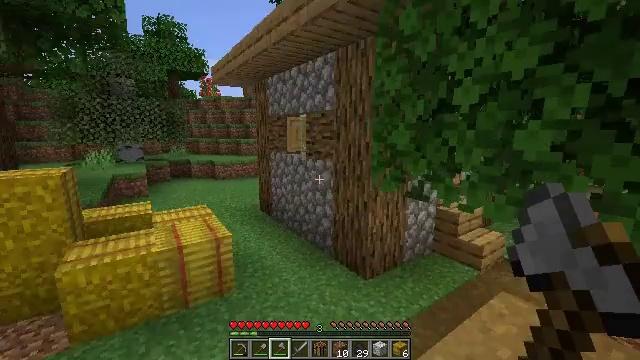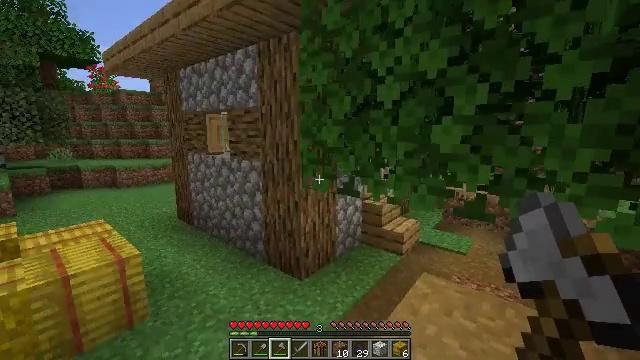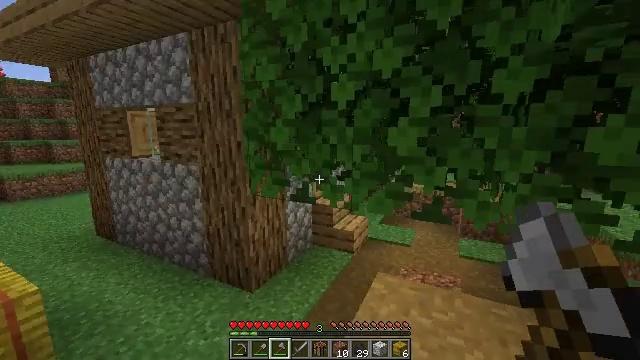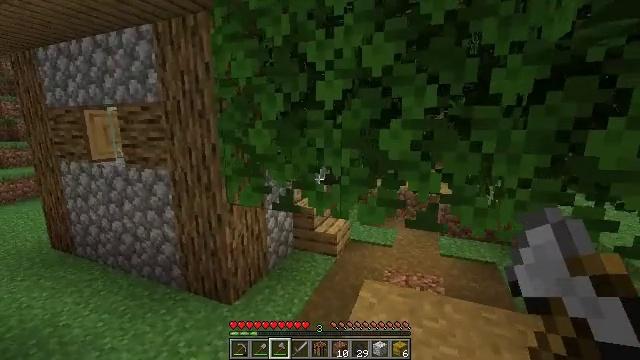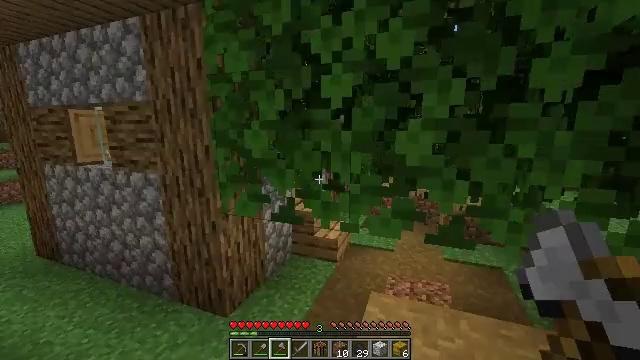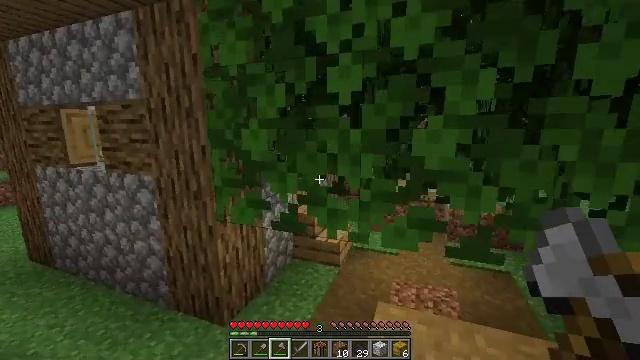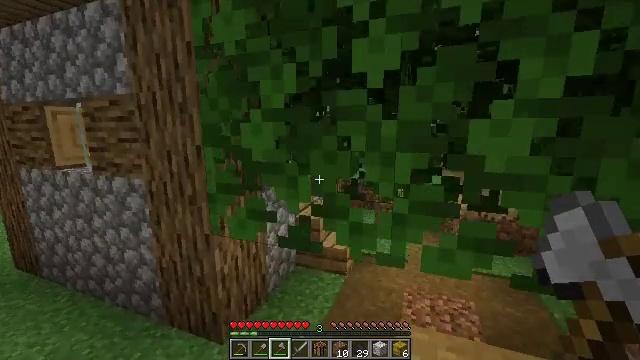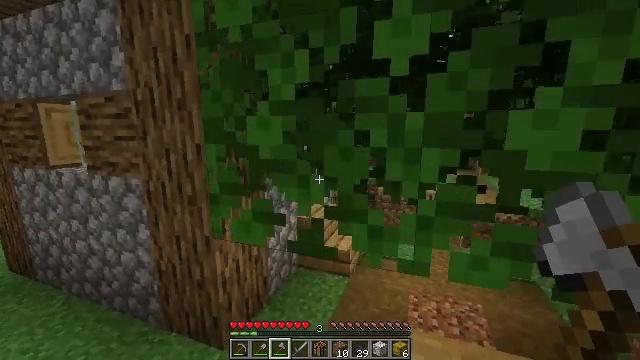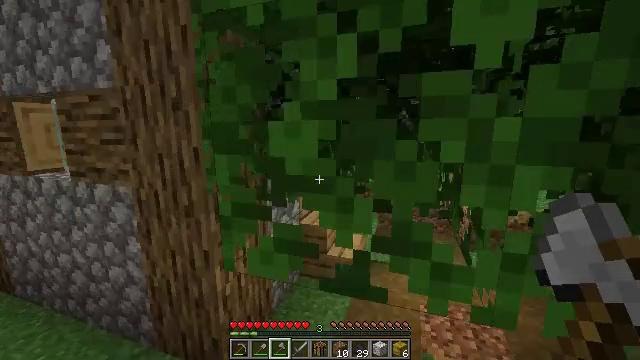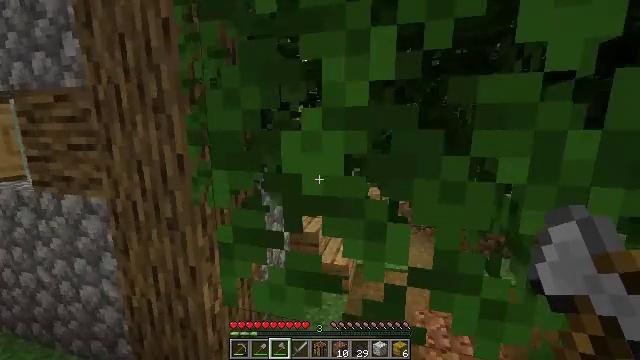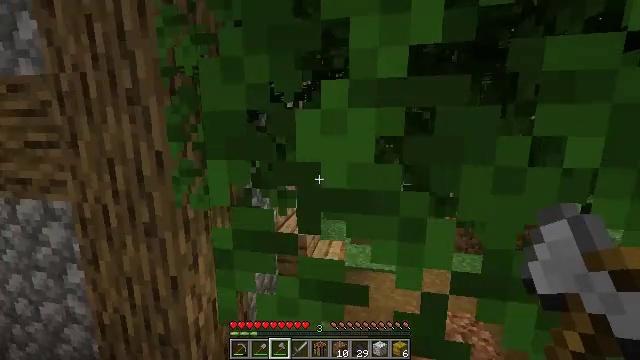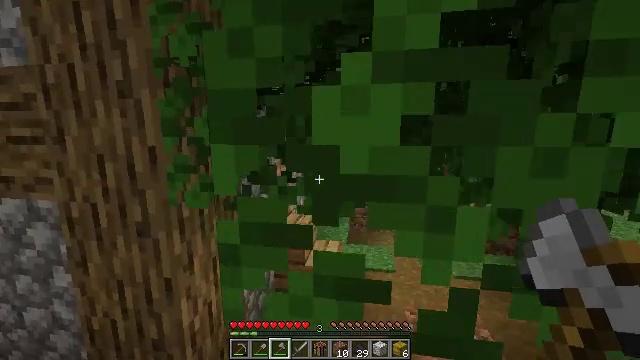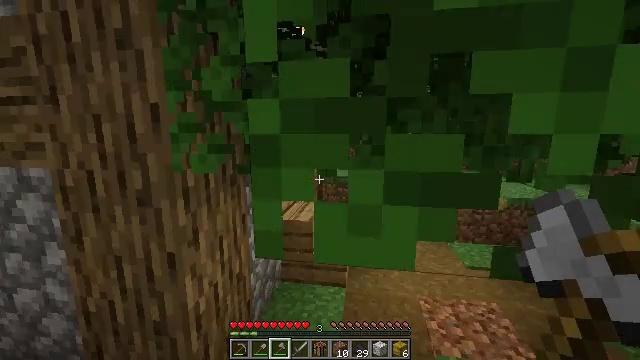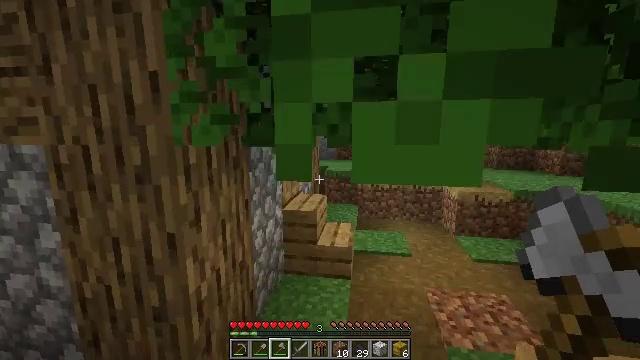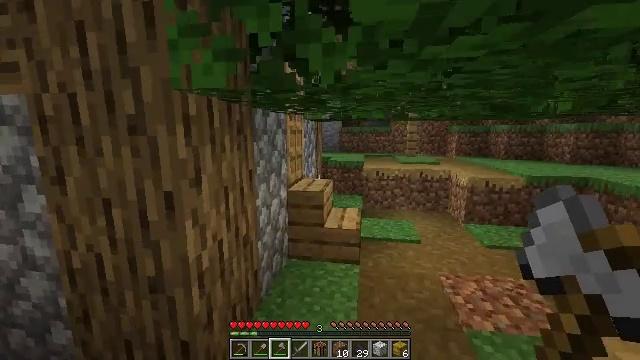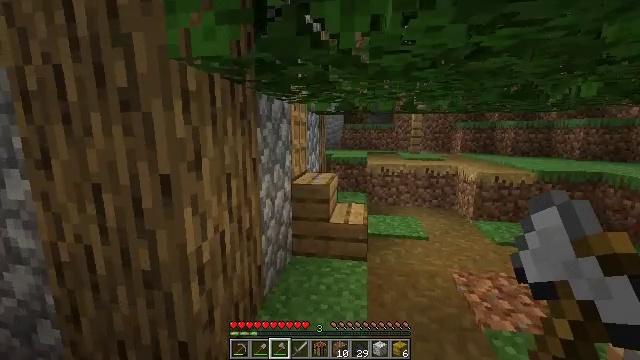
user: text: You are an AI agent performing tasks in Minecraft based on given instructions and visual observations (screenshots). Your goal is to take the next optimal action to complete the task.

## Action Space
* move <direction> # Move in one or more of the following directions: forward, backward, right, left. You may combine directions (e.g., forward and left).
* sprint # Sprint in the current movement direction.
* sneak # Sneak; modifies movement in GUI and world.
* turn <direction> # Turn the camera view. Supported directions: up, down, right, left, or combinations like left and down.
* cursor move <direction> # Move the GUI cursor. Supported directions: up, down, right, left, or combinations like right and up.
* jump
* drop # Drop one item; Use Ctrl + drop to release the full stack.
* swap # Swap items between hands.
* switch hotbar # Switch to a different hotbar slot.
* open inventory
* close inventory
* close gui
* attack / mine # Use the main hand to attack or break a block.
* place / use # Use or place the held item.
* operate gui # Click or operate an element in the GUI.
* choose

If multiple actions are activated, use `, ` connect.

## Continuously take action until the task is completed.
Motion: motion action
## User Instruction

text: Mine a hay block from the field.
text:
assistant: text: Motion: move forward, turn right
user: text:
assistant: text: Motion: move forward, turn right
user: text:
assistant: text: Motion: move forward, turn right
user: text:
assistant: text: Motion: move forward
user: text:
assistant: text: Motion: move forward
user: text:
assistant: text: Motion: move forward and move left
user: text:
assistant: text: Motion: move forward and move left
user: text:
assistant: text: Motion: move forward and move left, turn right
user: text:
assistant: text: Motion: move forward and move left, turn right
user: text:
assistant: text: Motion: move forward and move left, turn right
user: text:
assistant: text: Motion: move forward and move left, turn right
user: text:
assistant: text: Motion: move forward
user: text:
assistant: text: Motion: move forward
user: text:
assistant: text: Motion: move forward
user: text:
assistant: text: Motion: move forward and move left
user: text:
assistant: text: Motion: move forward and move left
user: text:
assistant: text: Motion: move forward and move left
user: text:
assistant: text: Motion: move forward and move left
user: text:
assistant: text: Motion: move forward and move left
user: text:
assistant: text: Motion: move forward
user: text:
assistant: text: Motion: move forward and move left, turn left
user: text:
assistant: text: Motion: move forward and move left, turn left
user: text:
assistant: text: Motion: move forward and move left, turn left
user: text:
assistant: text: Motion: move forward and move left, turn left and up
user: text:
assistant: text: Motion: move forward and move left, turn left
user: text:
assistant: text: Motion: move forward and move left
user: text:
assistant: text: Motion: move forward and move left
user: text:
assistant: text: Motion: move forward and move left
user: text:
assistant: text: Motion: move forward and move left
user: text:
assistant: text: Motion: move forward and move left